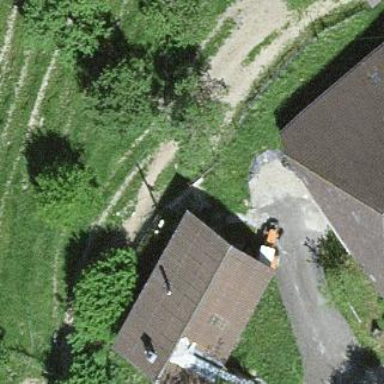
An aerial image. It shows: Barn.